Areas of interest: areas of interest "Training Institution"
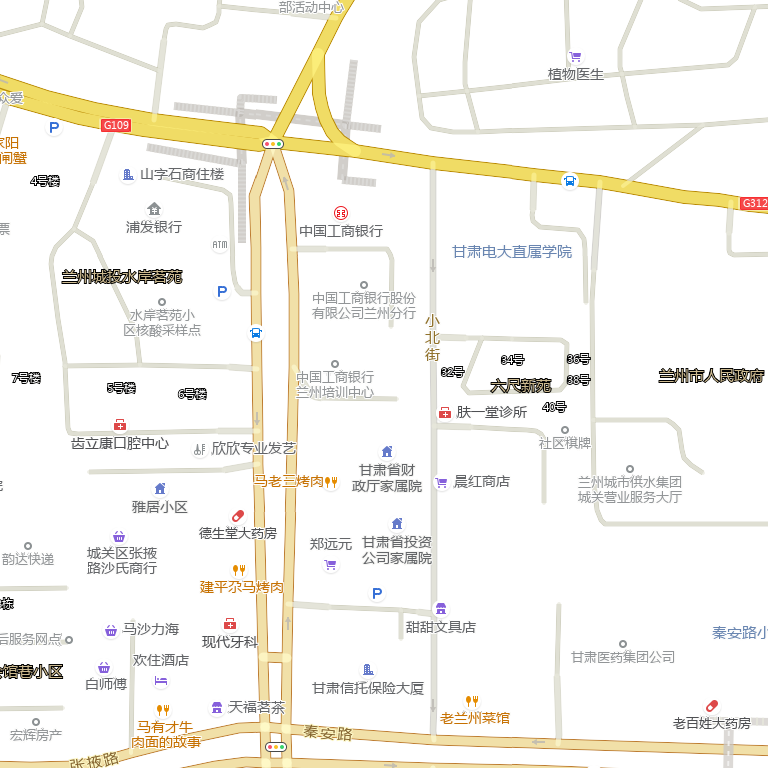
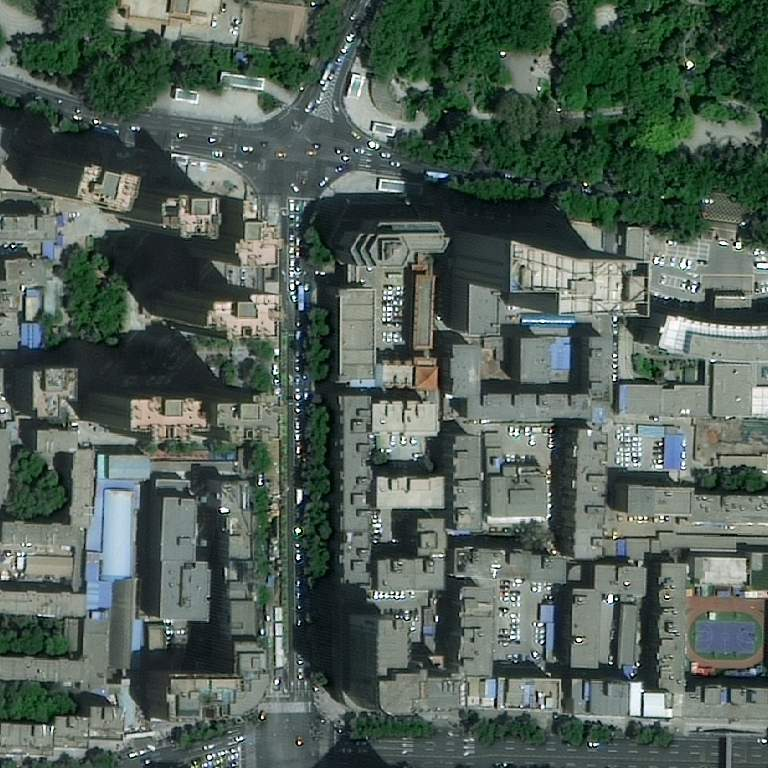